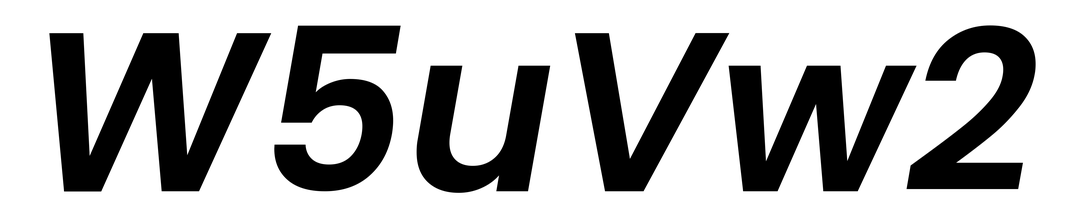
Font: Poppins-SemiBoldItalic